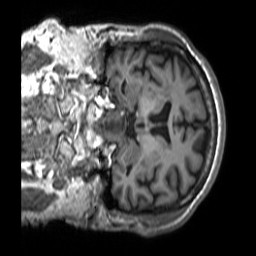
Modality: T1w
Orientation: coronal
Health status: ill
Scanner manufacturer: siemens
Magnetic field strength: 3 T
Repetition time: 1.7 s
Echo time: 0.00239 s